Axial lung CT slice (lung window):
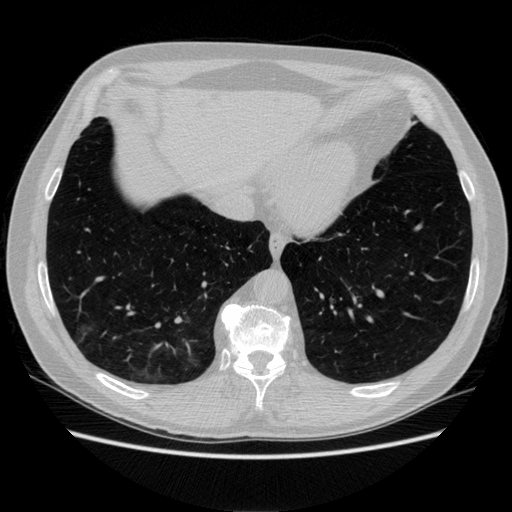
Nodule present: no